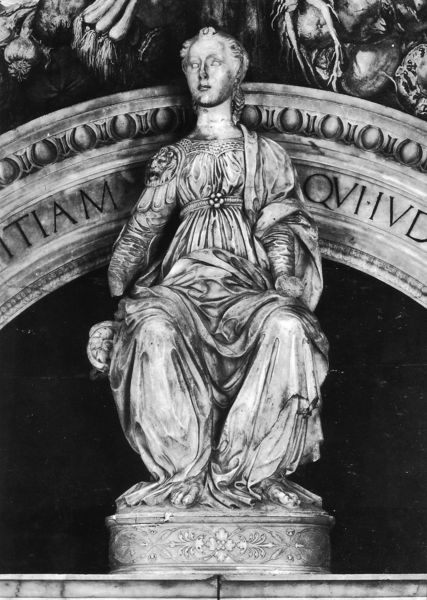
Titel: Iustitia
Künstler: Benedetto da Maiano
Institution: Florenz, Palazzo Vecchio
Schlagwörter: kopf, umhang, blume, frau, kleid, dame, tuch, falten, sockel, figur, sitzend, brosche, skulptur, statue, bogen, thron, inschrift, sitzt, knie, stola, herrscher, statuette, ehrfurcht, eierstab, latein, schrfit